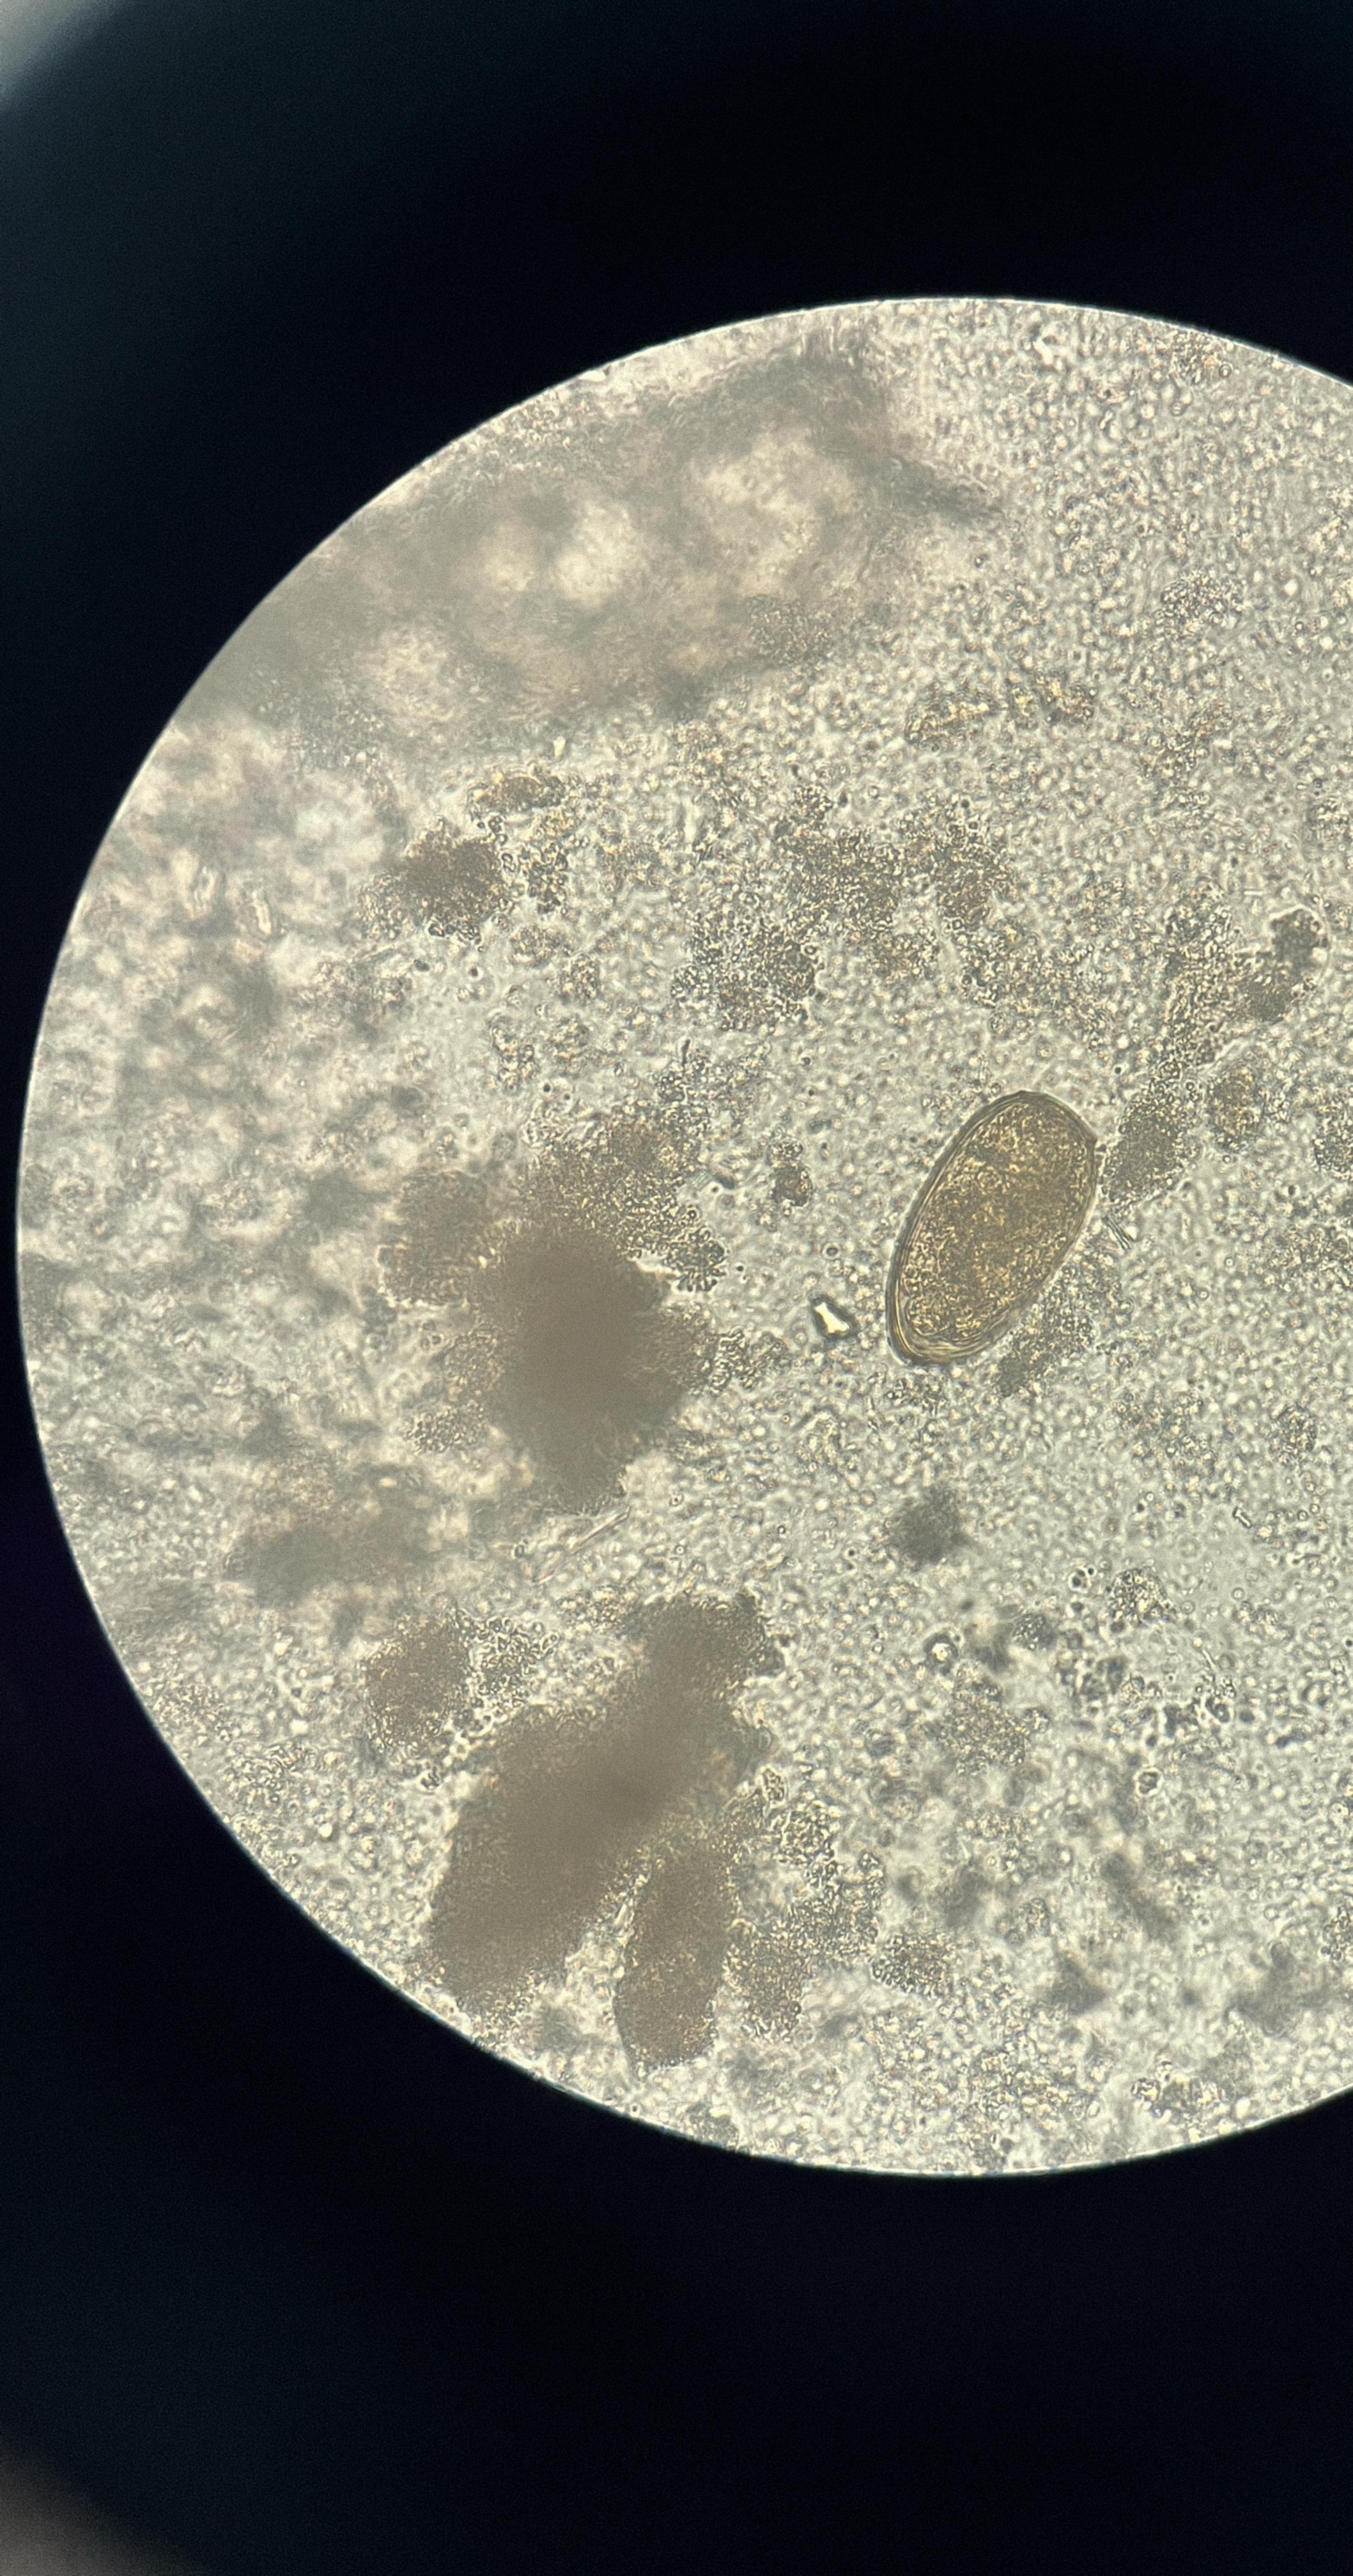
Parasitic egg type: Paragonimus spp